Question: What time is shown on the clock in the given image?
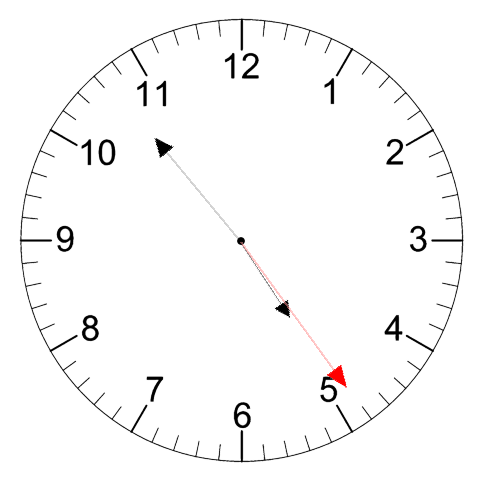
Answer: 04:53:24